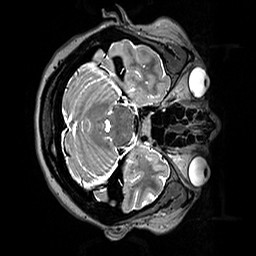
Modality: T2w
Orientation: axial
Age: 34
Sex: female
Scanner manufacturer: siemens
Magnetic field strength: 3 T
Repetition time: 3.2 s
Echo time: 0.412 s